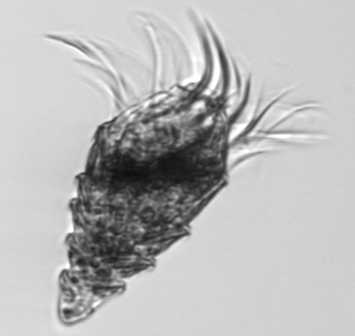
Label: Laboea_strobila